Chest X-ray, AP view. Patient: 52 years old, sex M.
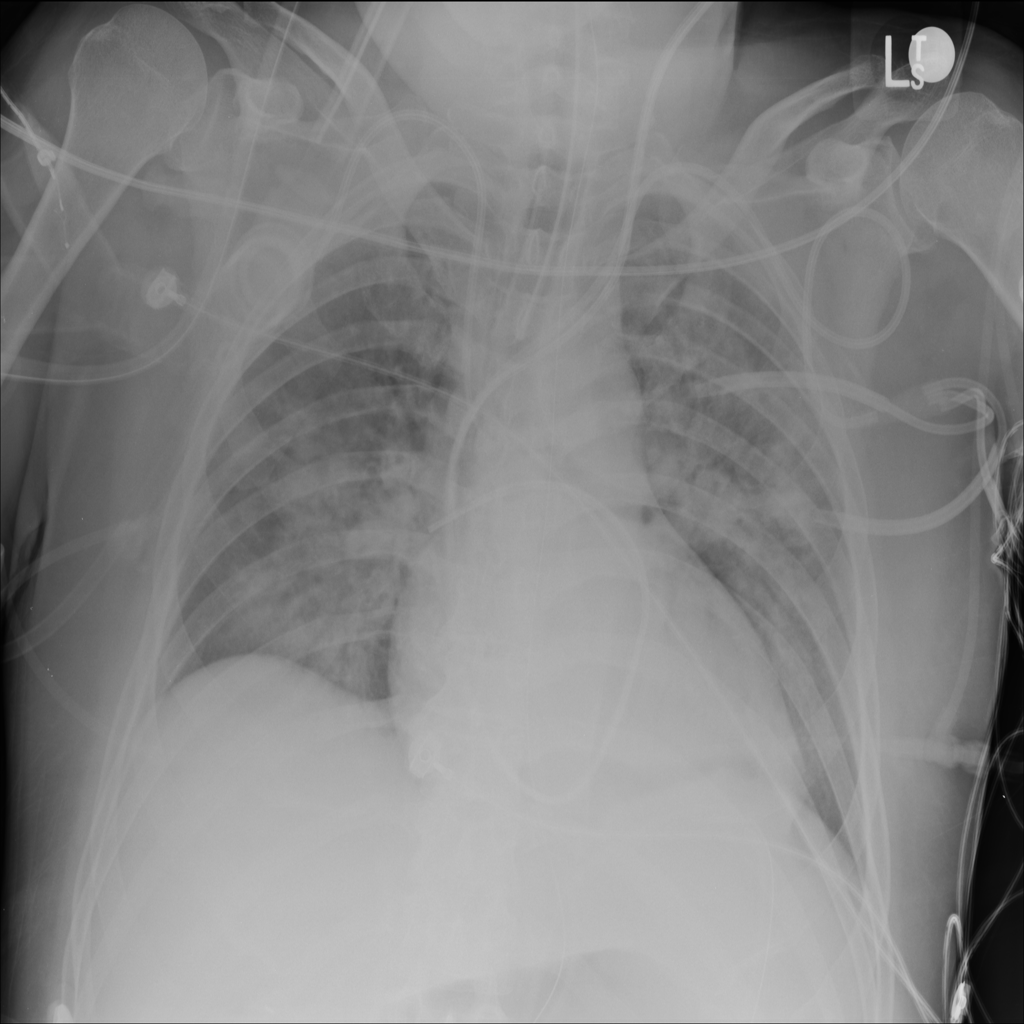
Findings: Infiltration, Nodule